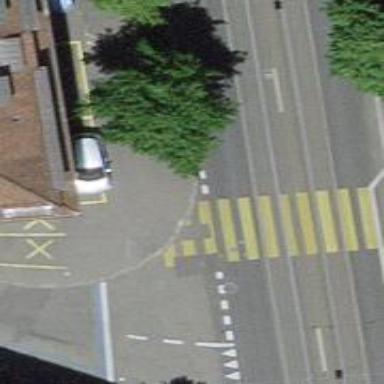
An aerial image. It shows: Kerb barrier.